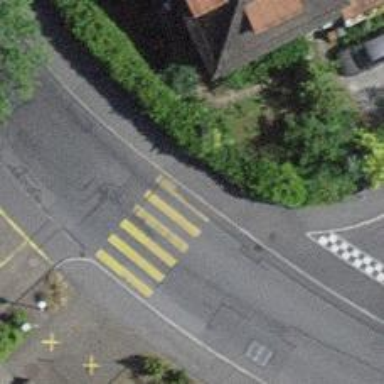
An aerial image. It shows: Kerb serving as barrier.